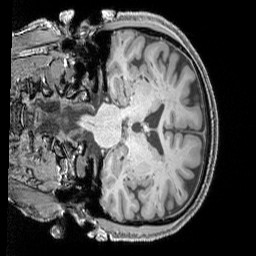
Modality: T1w
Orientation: coronal
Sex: male
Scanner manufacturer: siemens
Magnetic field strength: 3 T
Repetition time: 2.3 s
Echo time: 0.00226 s